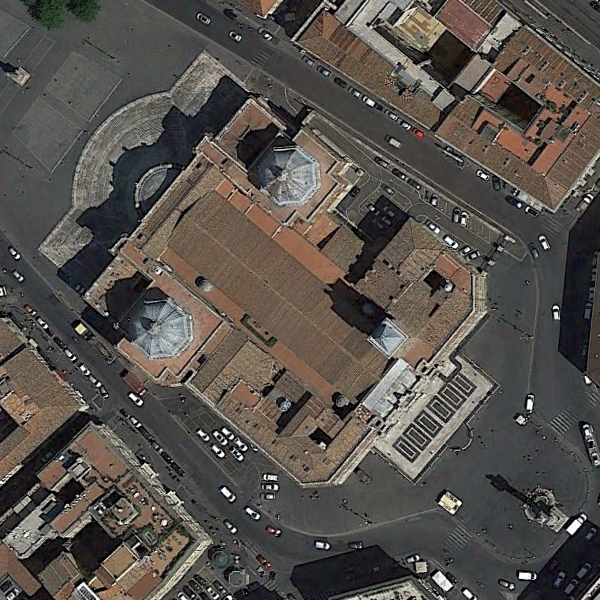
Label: Church